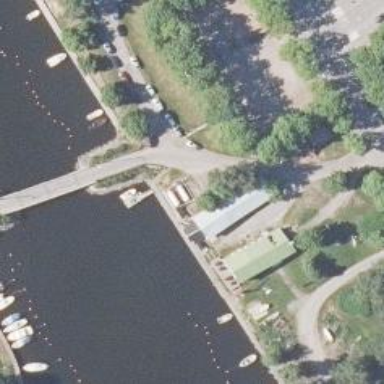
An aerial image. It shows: Pier with mooring facilities.